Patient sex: M
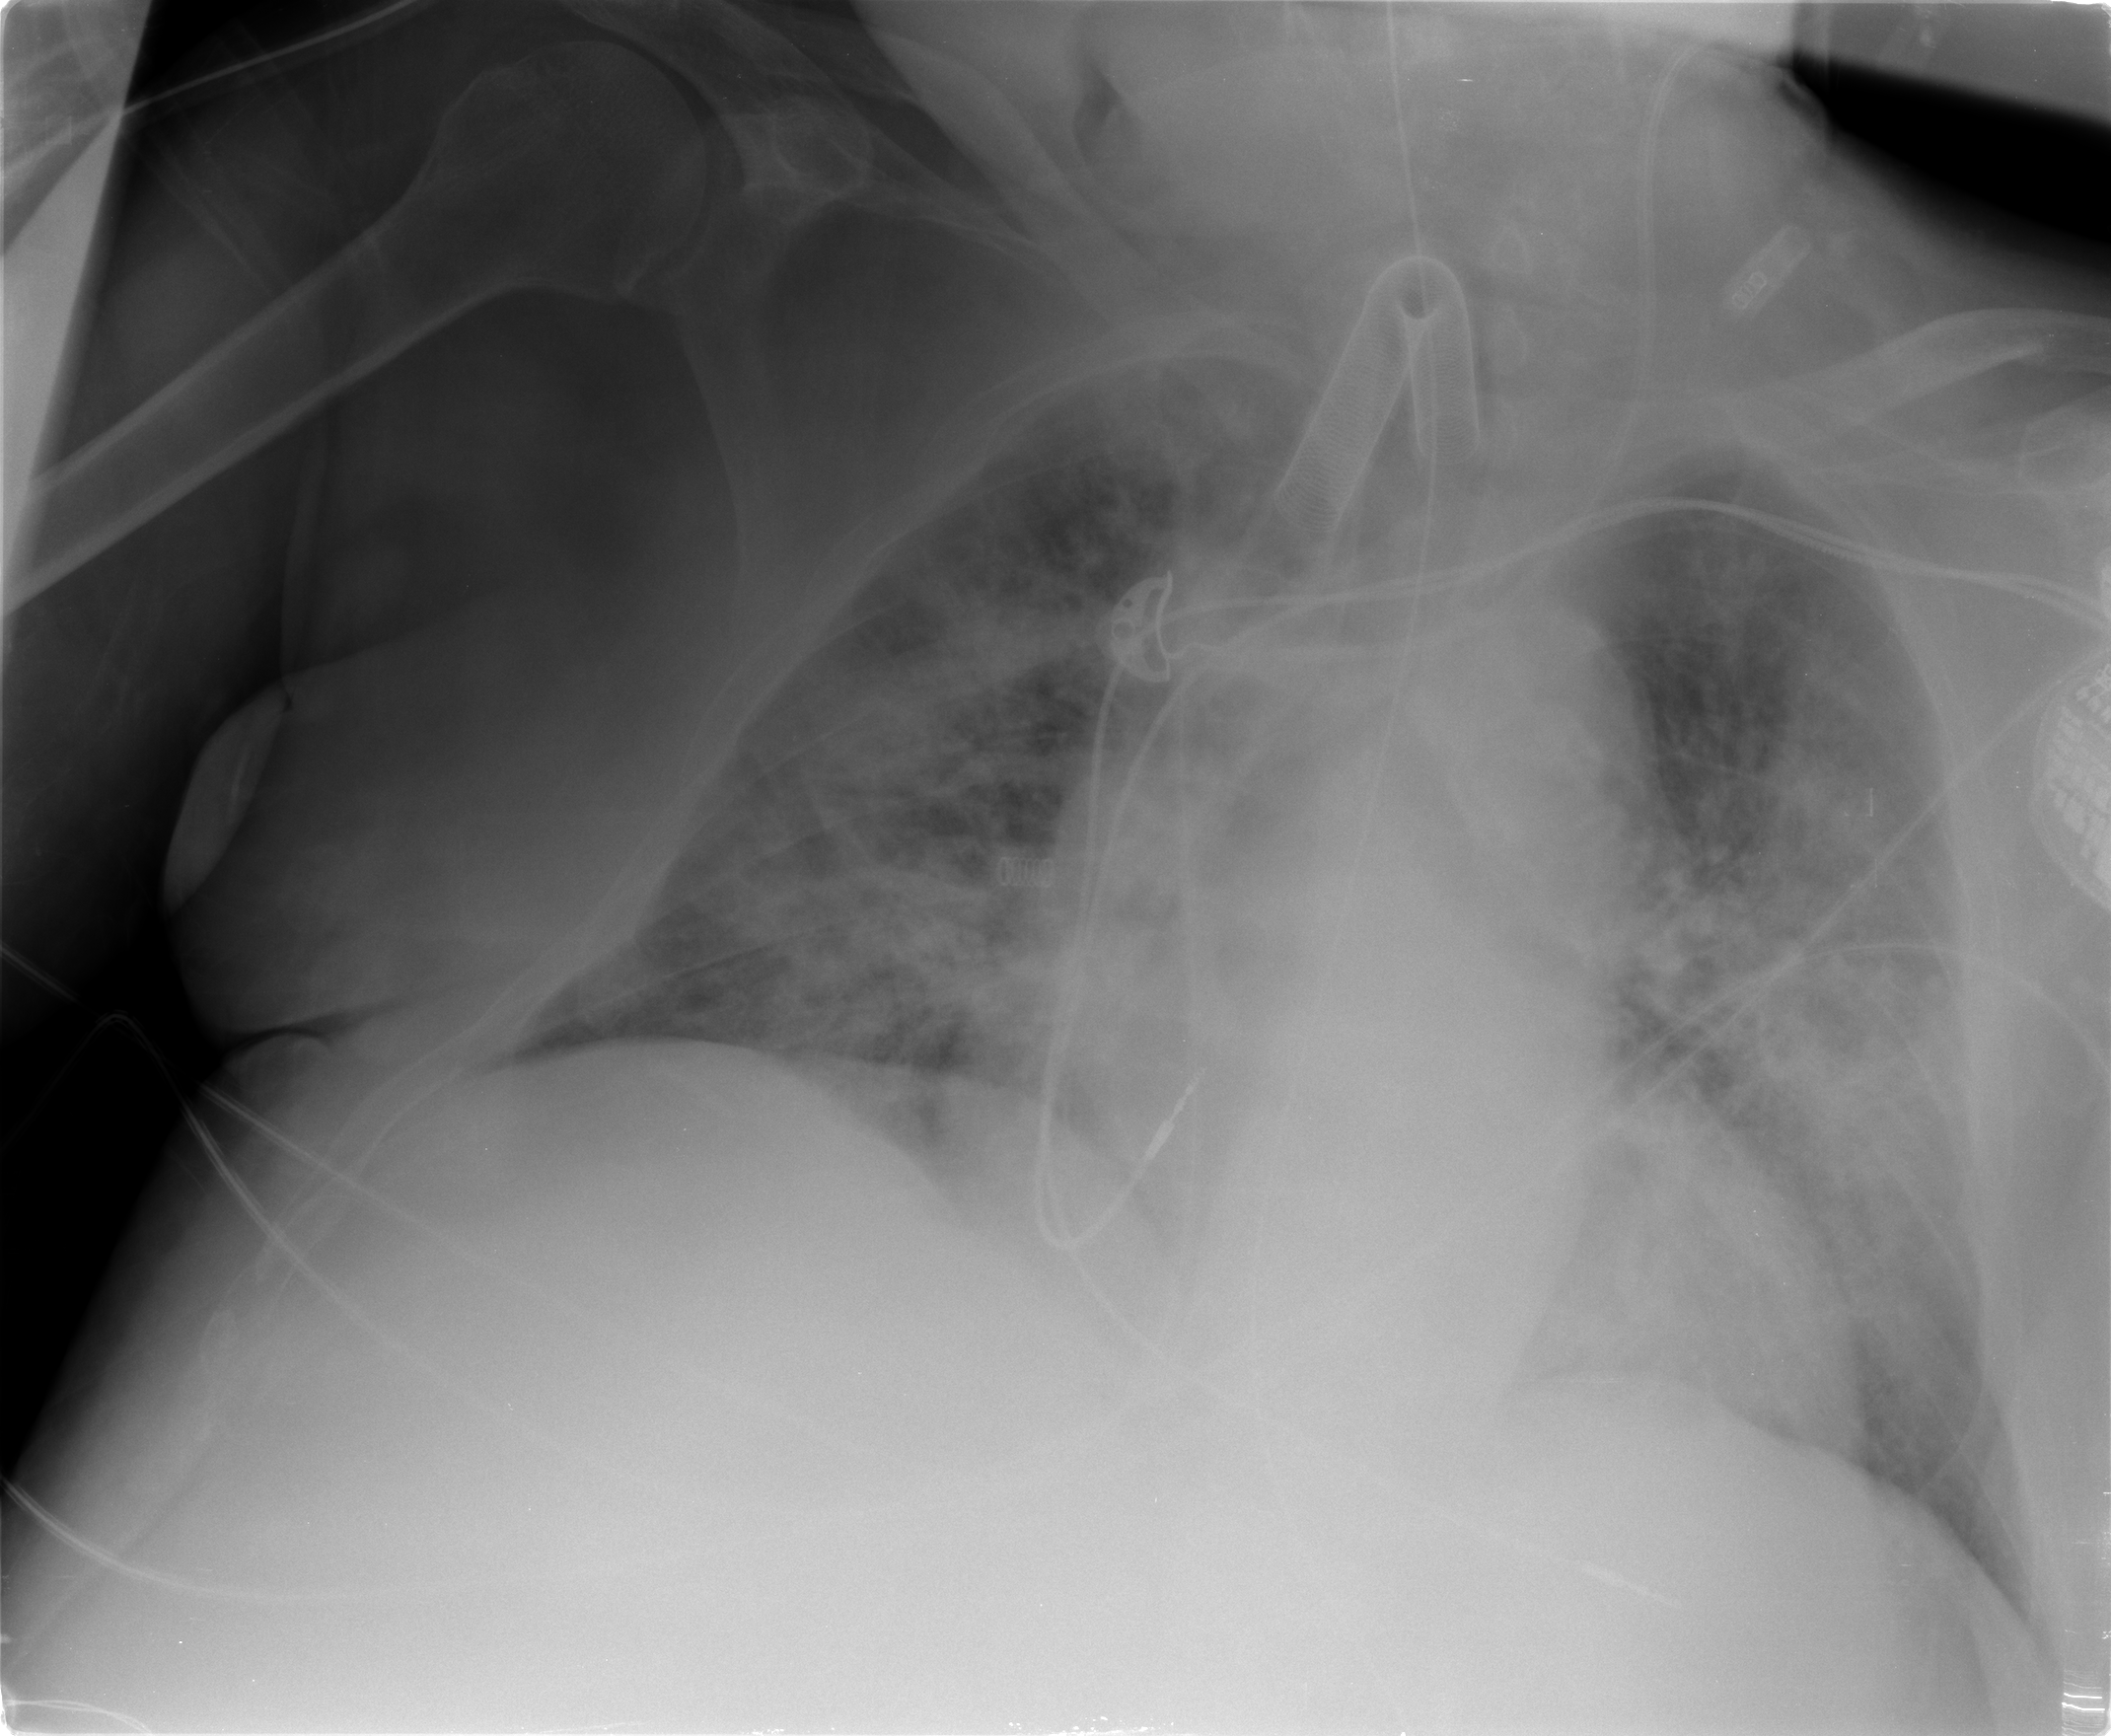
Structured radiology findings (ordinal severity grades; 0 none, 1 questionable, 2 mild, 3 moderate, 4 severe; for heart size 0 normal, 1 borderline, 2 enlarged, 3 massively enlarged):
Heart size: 2
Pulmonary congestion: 2
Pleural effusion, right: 1
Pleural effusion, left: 1
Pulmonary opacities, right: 4
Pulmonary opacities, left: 4
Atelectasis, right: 2
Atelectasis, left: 2